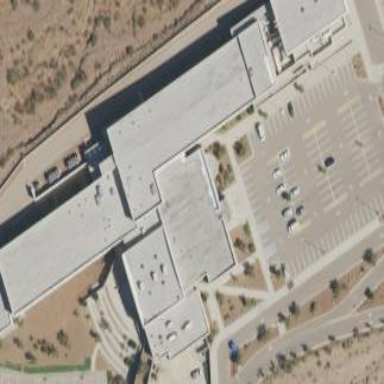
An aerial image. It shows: School building.